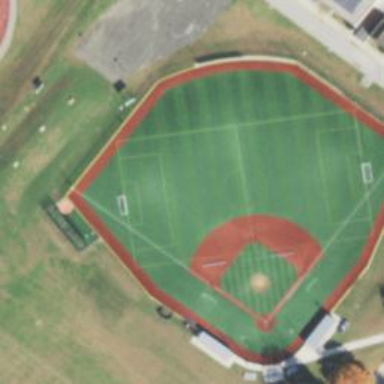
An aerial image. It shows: Artificial turf baseball pitch used for leisure sports.